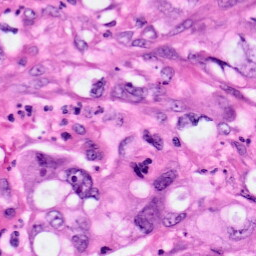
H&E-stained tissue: Pancreatic